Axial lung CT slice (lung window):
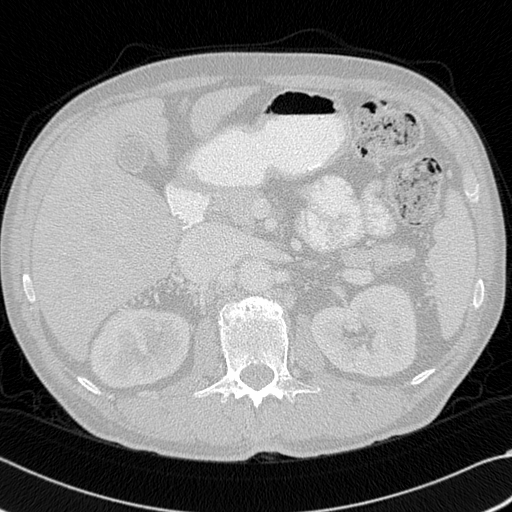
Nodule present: no